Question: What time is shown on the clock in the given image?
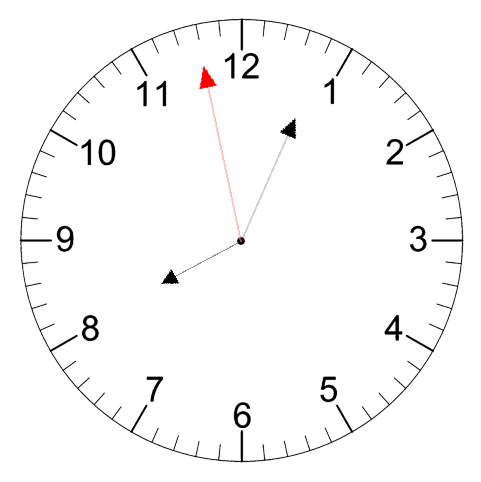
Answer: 08:03:58